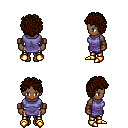
a pixel art fantasy rpg character, female body template, human, dark skin, chain tabard jacket, gold greaves, brown curly afro hairstyle, leather bracers, gold boots, four views (front, back, left, right), 2x2 character sprite sheet, small pixel art, hard edges, no anti-aliasing